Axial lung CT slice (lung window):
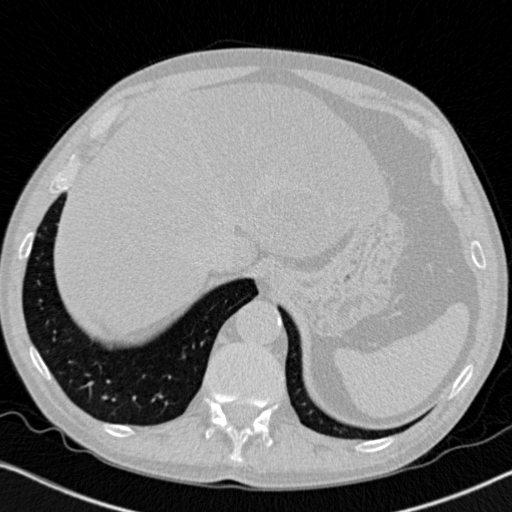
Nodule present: no